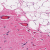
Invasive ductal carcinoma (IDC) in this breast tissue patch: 0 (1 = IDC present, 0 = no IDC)